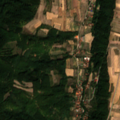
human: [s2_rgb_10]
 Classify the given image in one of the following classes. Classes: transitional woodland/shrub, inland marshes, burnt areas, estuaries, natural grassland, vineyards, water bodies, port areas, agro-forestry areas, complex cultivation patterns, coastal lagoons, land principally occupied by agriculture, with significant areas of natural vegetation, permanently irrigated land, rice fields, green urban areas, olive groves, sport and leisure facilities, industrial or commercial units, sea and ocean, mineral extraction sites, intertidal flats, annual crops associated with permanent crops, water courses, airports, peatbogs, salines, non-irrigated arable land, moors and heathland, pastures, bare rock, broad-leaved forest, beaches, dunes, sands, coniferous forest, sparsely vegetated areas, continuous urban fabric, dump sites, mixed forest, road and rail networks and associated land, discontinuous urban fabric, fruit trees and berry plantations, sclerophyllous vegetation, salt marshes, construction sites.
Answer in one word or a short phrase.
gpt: non-irrigated arable land, complex cultivation patterns, broad-leaved forest